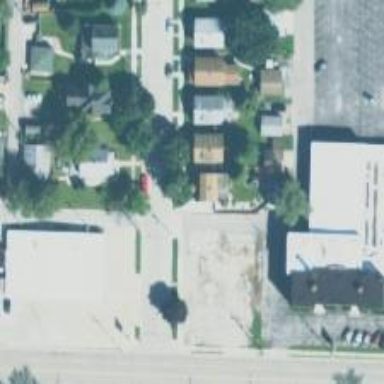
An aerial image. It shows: Alley classified as service road.